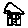
Label: house